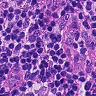
Metastatic tissue present: no